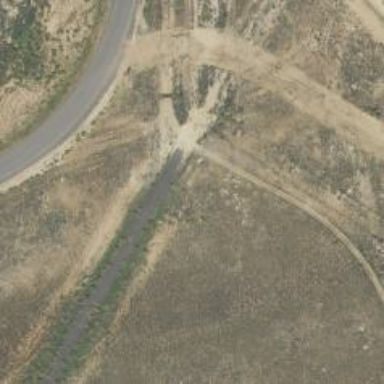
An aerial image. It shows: Disused road.